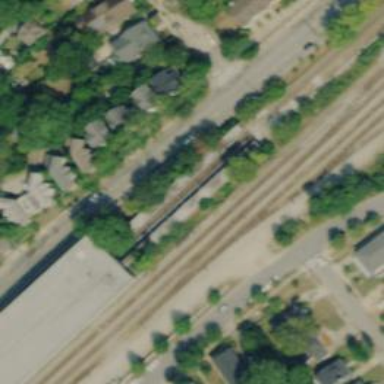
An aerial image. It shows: Railway siding with rails.